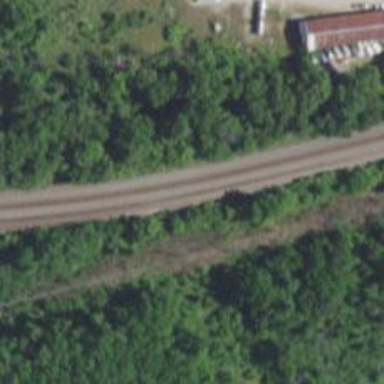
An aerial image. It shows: Railway siding for service.